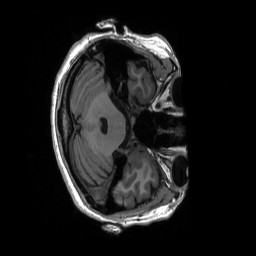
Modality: T1w
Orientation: axial
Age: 28
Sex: female
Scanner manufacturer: siemens
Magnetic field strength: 3 T
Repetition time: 2.53 s
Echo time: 0.0033 s